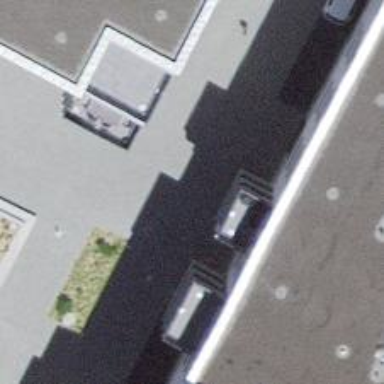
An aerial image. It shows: Bicycle parking area.